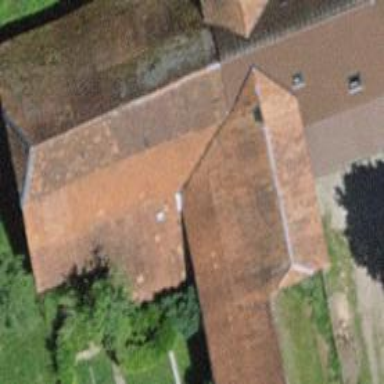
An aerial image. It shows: Farm building.